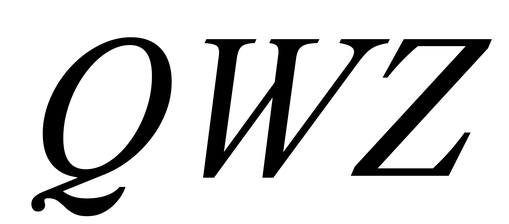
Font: LibreCaslonText-Italic_Italic